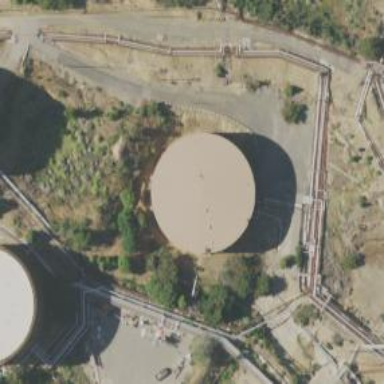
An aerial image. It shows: Building with storage tank.